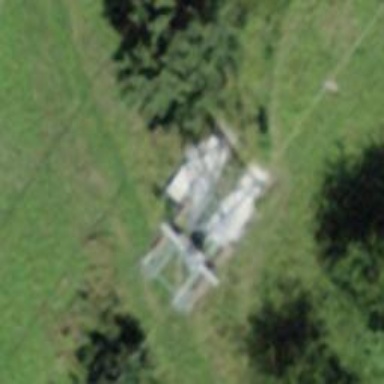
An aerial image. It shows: Pylon used for aerialway.